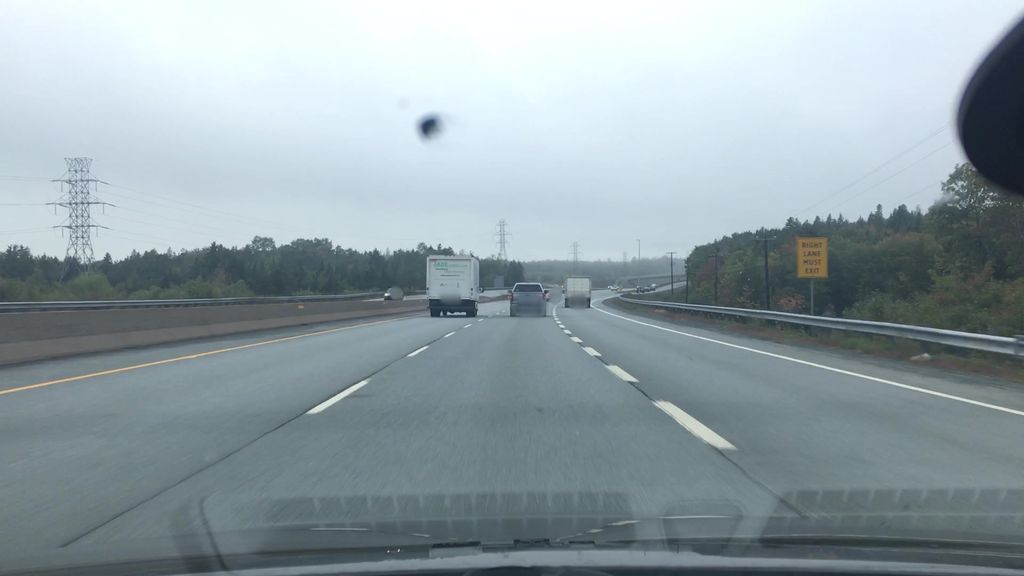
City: halifax